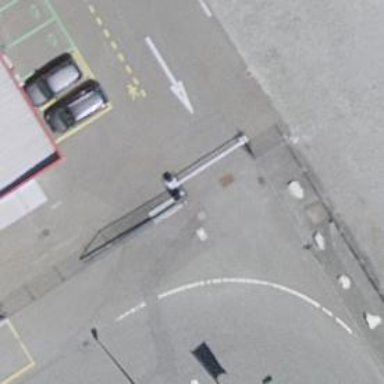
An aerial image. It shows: Lift gate barrier.